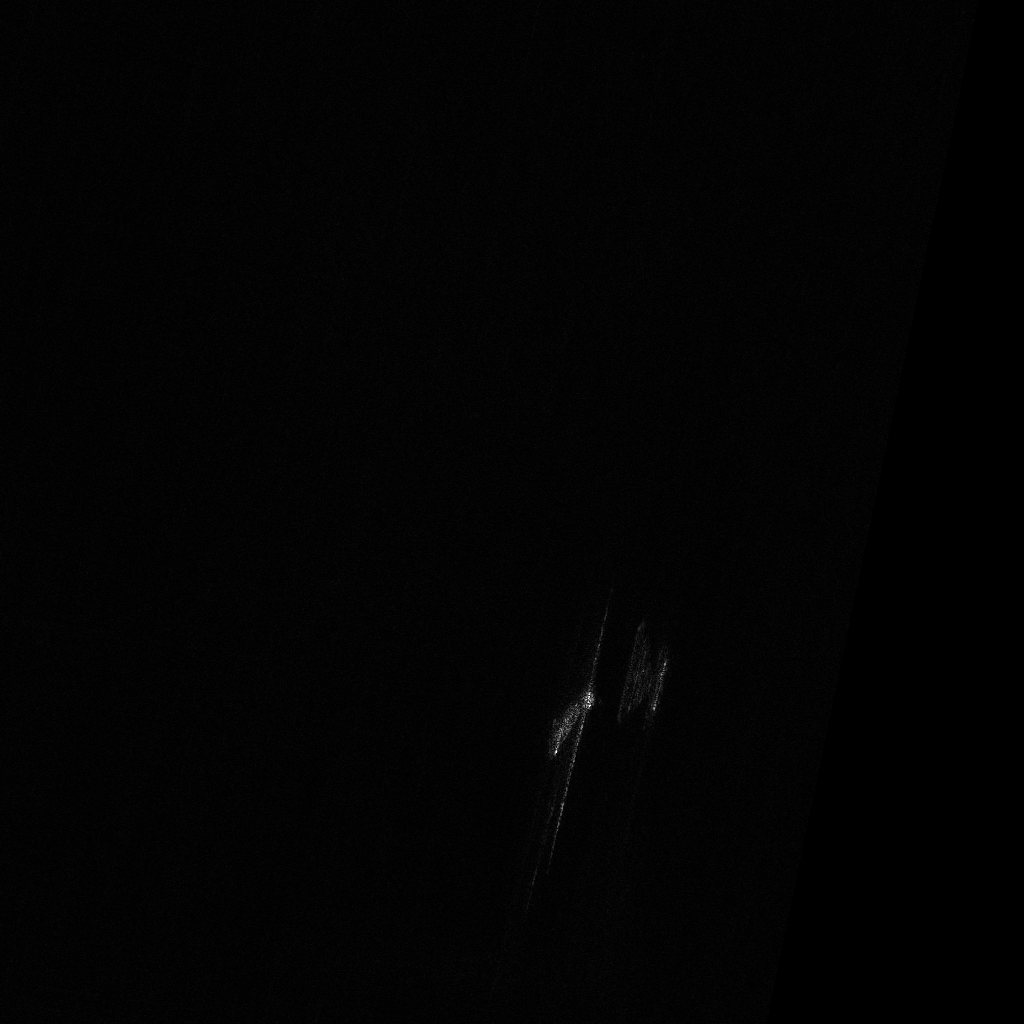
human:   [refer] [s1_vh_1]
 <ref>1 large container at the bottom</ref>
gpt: <box>[[54, 66, 56, 74, 30]]</box>